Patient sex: M
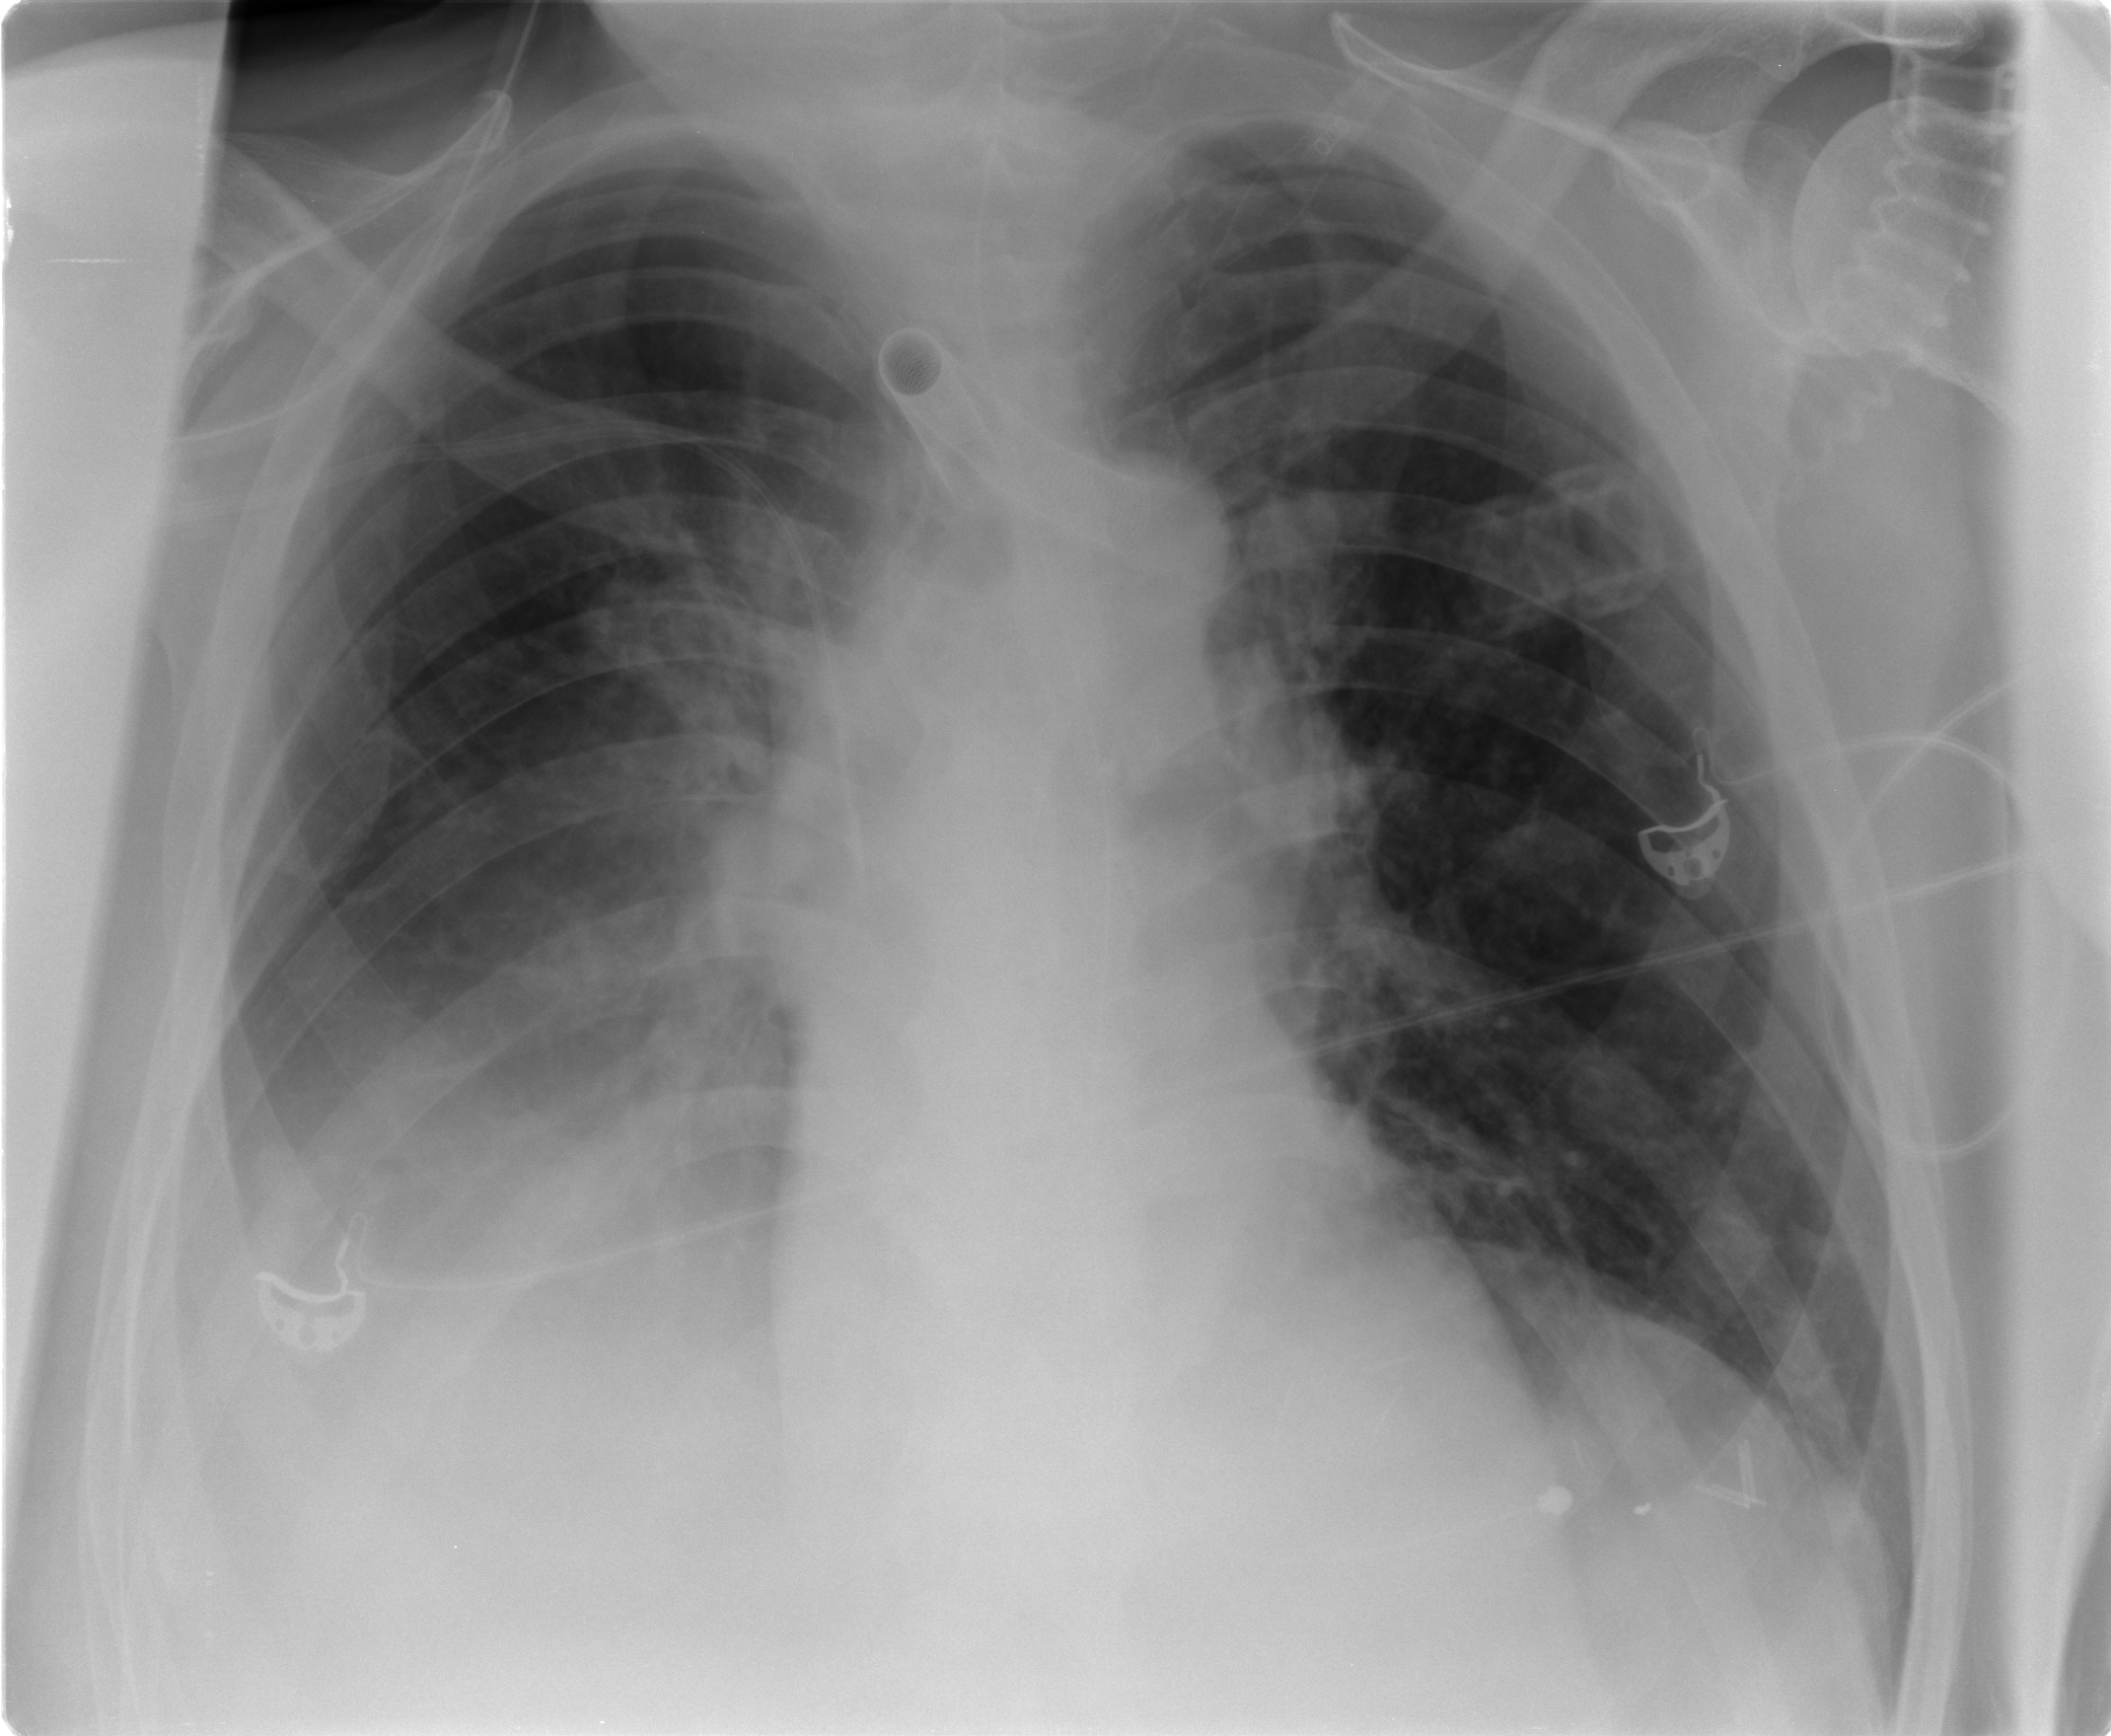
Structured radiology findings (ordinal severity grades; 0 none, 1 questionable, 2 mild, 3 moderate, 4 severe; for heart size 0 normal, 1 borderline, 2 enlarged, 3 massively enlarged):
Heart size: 0
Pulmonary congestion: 1
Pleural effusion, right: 2
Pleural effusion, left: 0
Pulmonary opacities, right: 2
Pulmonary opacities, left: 1
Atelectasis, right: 2
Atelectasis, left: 1